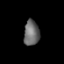
Tissue: prostate
Cell type: T cells
Senescence score: 0.747
Nuclear area (px): 389
Mean DAPI intensity: 104.745